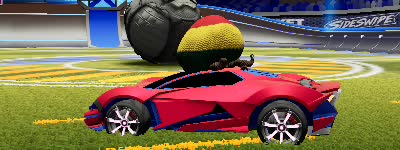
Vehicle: werewolf